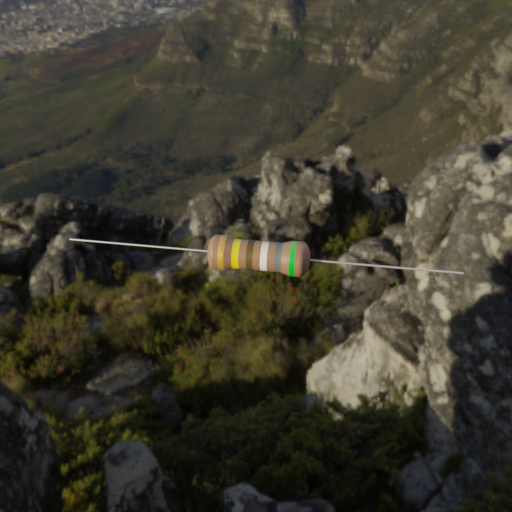
Resistor colour bands (in order): gold, yellow, brown, white, gray, green